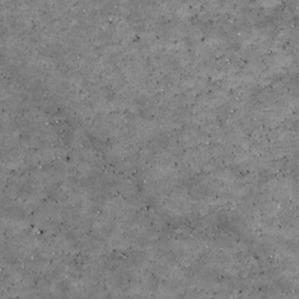
Label: non_frost